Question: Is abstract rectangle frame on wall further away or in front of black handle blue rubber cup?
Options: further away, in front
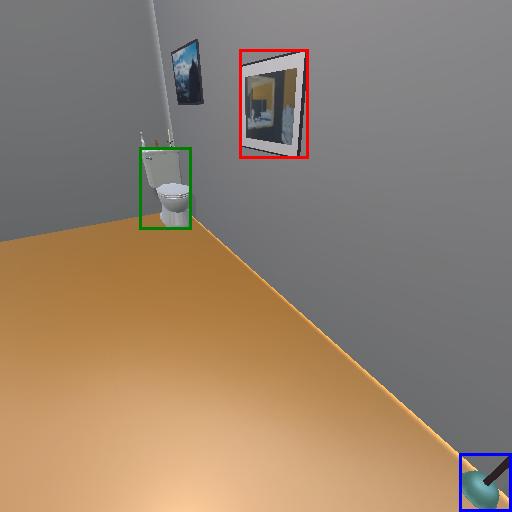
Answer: further away